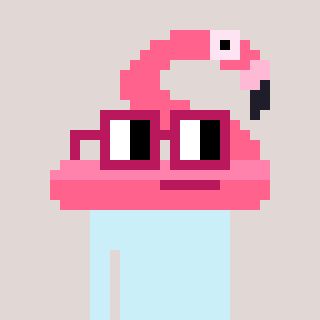
a pixel art character with square dark red glasses, a flamingo-shaped head and a grayscale-colored body on a warm background